Question: I have a jquery dialog where I use some buttons inside a table (for edit/delete functionalities).
I am able to add icons on these buttons . Very strange. If I remove the alert, buttons are not showed.

'''
$().ready(function () {
$('.MaterialEdit').live("click", function () {
alert('clicked');
$(".MaterialPackingEdit").button({ icons: { primary: "ui-icon-pencil"} });
$(".MaterialPackingRemove").button({ icons: { primary: "ui-icon-trash"} });
});
});
'''
The MaterialEdit class used above correspond to a button on my main page to open the jQuery dialog.
Any idea?
Thanks.
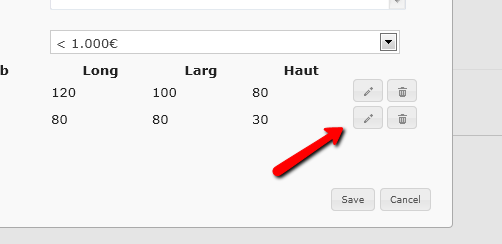
Answer: Some markup in the question would definitely have helped. Anyways, here's something that works on jsFiddle - <URL>
The idea is to use the 'open' event as documented in the <URL> like so:
'''
open: function(event, ui) {
$('.MaterialPackingEdit').button({
icons: {
primary: "ui-icon-pencil"
},
text: false
});
$('.MaterialPackingRemove').button({
icons: {
primary: "ui-icon-trash"
},
text: false
});
}
'''
Hope that helps.
EDIT: for the function itself to be passed in to the generic 'dialog loader' function OP mentions in the comment, the below snippet could be used:
'''
$(function() {
var onDialogOpen = function(event, ui) {
$('.MaterialPackingEdit').button({
icons: {
primary: "ui-icon-pencil"
},
text: false
});
$('.MaterialPackingRemove').button({
icons: {
primary: "ui-icon-trash"
},
text: false
});
};
$('.dialog').dialog({
autoOpen: false,
title:'Buttons As Icons on a jQuery Dialog',
width: 400,
open: onDialogOpen
});
$('.MaterialEdit').click(function() {
$('.dialog').dialog('open');
});
});
'''
Check this update to the jsFiddle - <URL>